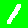
Digit: 1